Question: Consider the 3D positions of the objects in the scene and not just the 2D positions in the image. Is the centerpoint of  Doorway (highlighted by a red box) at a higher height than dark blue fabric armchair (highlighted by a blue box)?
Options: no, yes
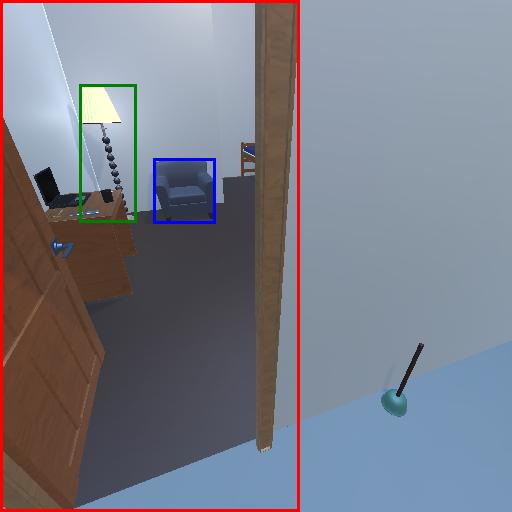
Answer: no